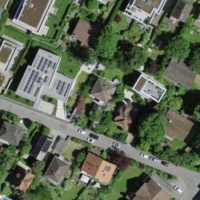
EUNIS habitat code: 55
Species observed at this site:
Corvus frugilegus
Grus grus
Anthyllis vulneraria